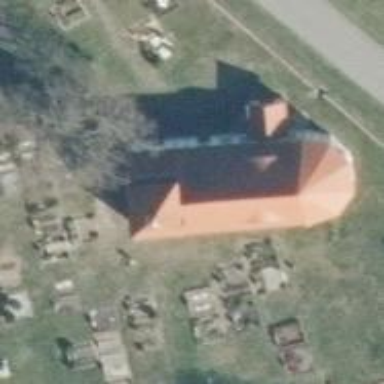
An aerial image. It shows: Place of worship.